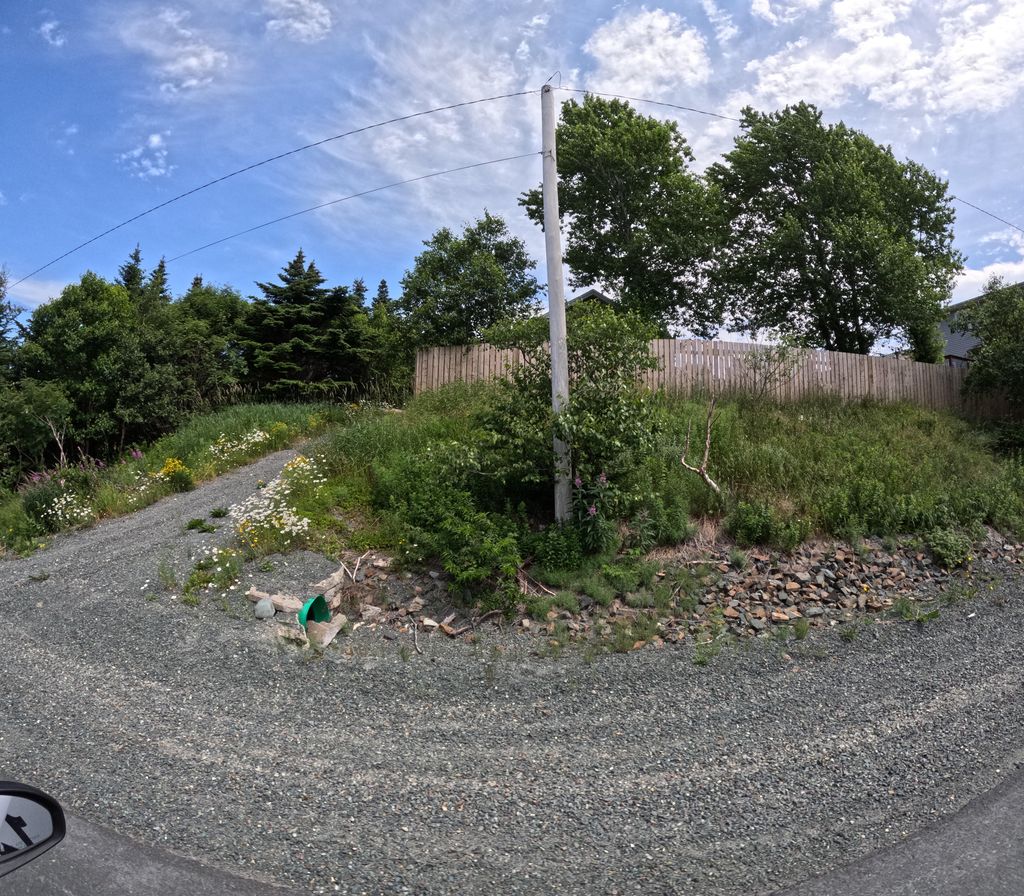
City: st_johns